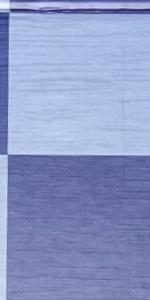
Label: Empty